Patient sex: F
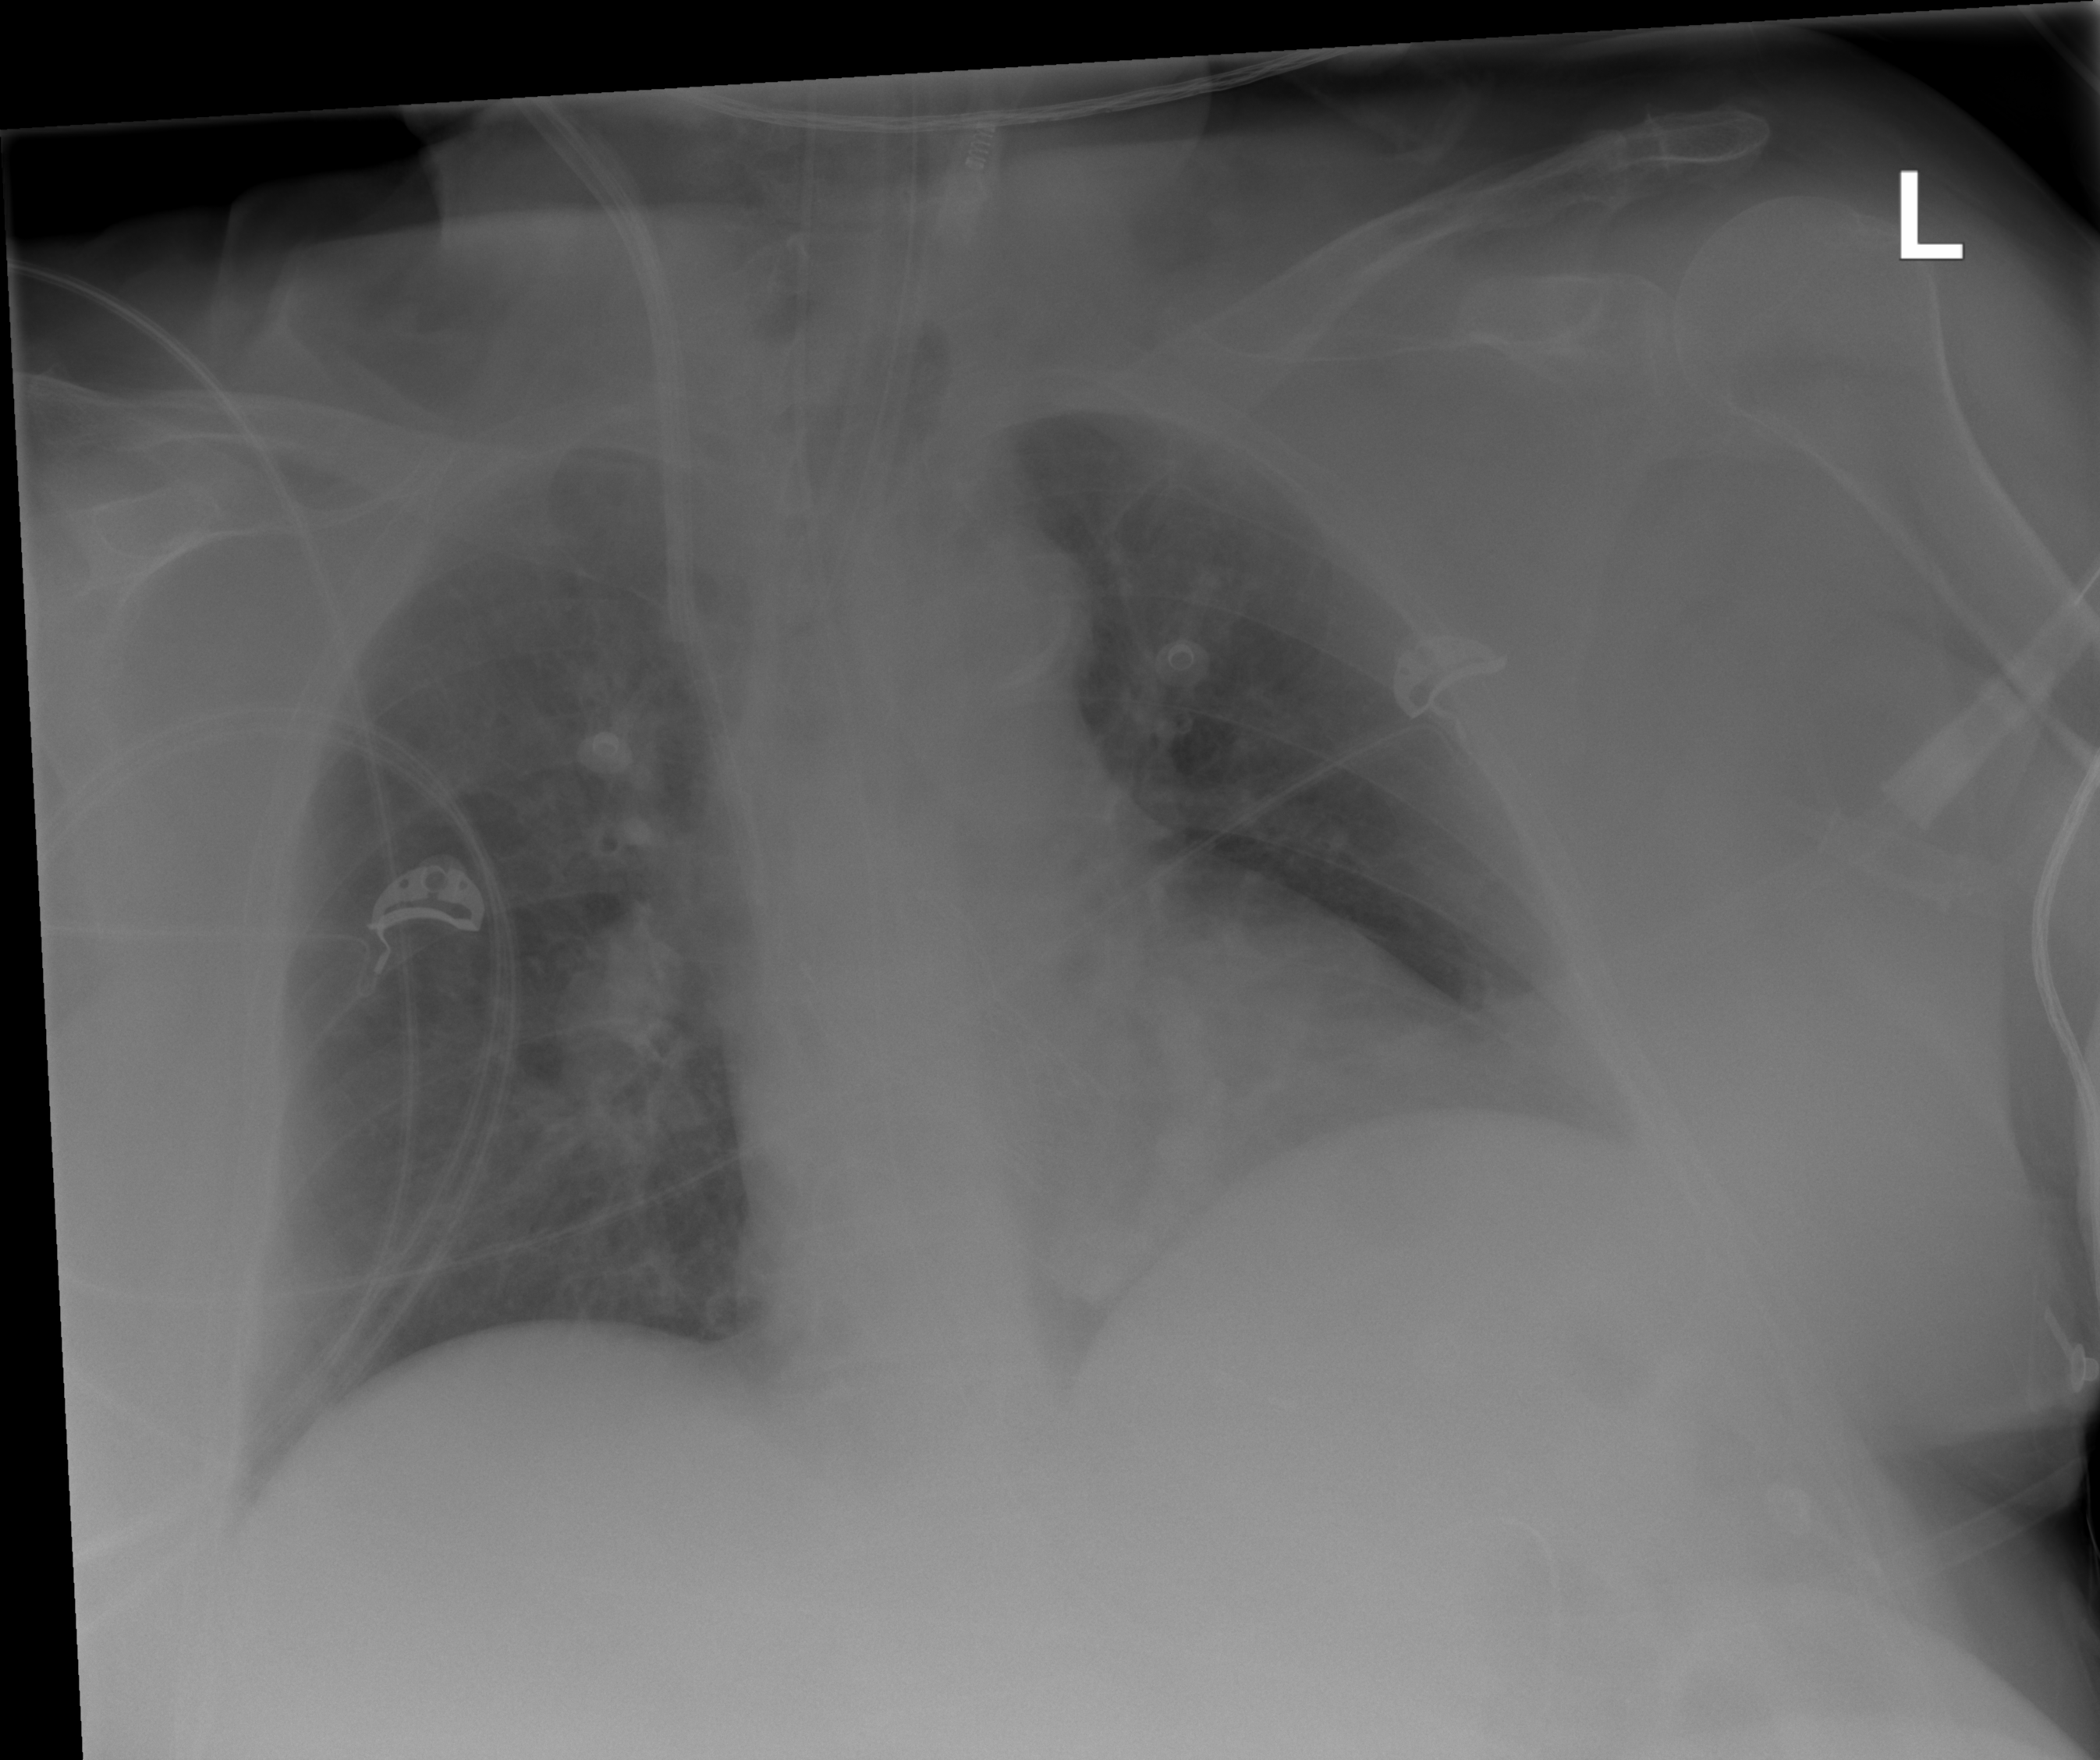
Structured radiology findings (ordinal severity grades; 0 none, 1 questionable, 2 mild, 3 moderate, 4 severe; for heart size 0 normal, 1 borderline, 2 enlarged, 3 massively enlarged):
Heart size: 2
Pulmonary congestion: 3
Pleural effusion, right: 0
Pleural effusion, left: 0
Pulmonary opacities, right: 2
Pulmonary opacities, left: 2
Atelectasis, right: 2
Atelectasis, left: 2